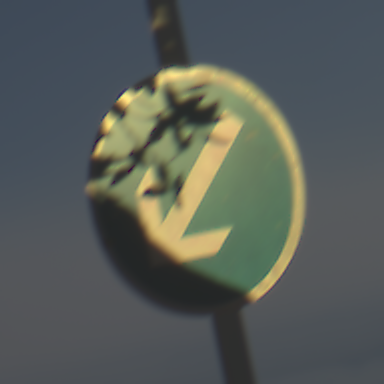
Verkehrszeichen: VorgeschriebeneVorbeifahrtLinks
Umgebung: Outdoor, Nature
Tageszeit: Midday
Wetter: Clear
Licht: Natural
Jahreszeit: NotSpecified
Kontrast: HighContrast